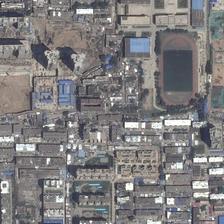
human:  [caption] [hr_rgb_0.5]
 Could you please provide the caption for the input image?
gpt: a playground is semisurrounded by many buildings .

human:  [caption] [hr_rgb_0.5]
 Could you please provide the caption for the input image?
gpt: an old playground and many waste buildings beside .

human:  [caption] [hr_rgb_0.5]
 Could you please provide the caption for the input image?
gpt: many buildings are around a playground and a bare ground .

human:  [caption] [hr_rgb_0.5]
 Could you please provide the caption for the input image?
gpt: the dark-colour playground is hemmed in lush trees .

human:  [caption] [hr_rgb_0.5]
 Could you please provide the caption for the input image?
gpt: a large playground is surrounded by many trees and houses .